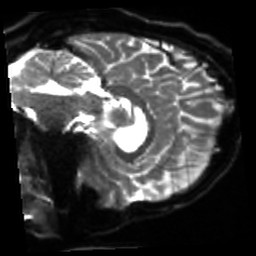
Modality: sbref
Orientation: sagittal
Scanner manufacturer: siemens
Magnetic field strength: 3 T
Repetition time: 4 s
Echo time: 0.0594 s